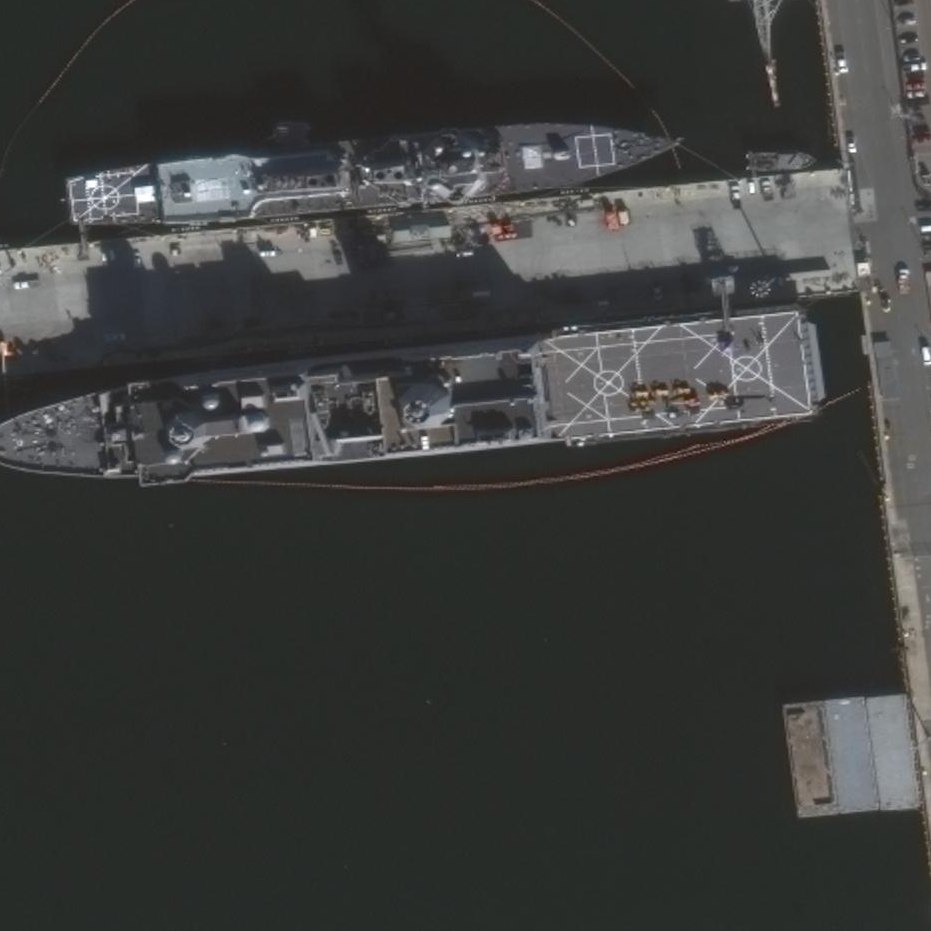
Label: combat